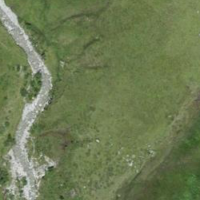
EUNIS habitat code: 23
Species observed at this site:
Phoenicurus ochruros
Erebia epiphron